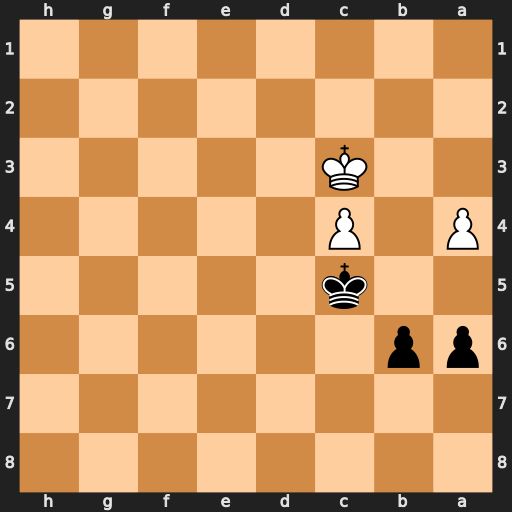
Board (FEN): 8/8/pp6/2k5/P1P5/2K5/8/8
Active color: b
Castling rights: -
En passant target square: -
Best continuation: a5 Kd3 Kb4 Kd4 Kxa4 Kc3 Ka3 c5 bxc5